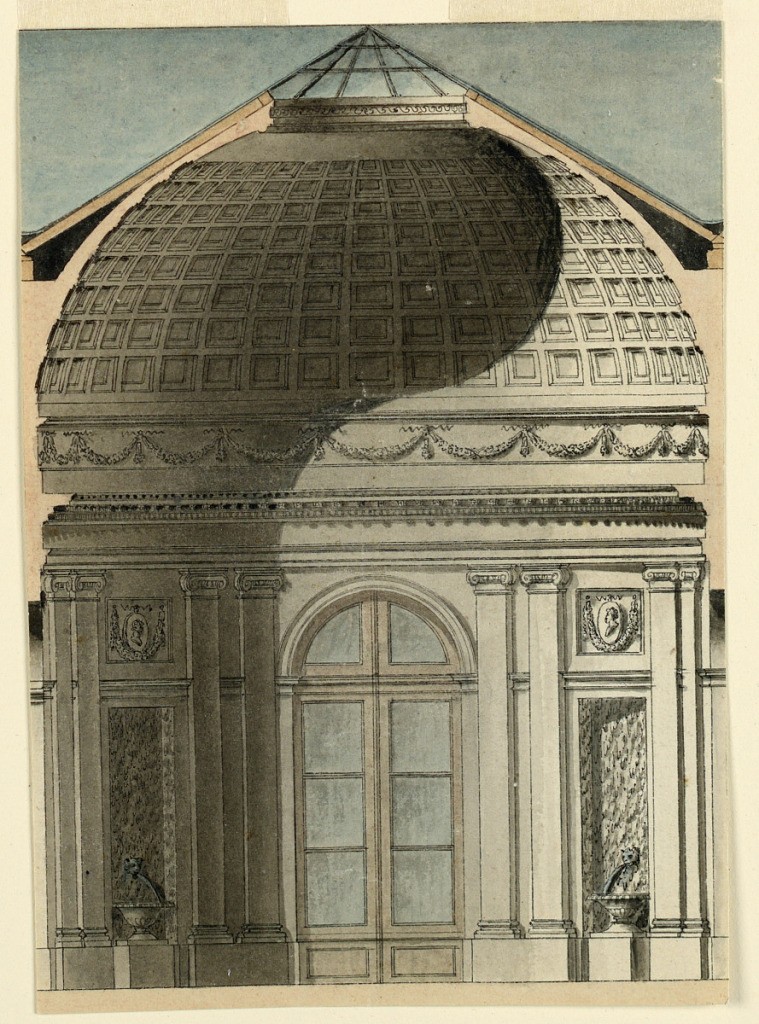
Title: Section of a Circular Pavilion
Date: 1790
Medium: Pen and black ink, brush and watercolor on paper
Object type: Drawing
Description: Pairs of pilasters separate the wall panels. The central one is nearly filled by a large folding door. The lateral panels contain rocky niches with fountains. Coffered and domed ceiling.